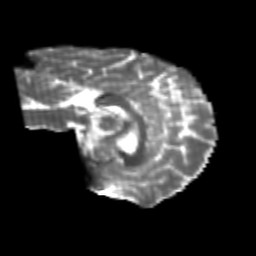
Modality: T2w
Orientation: sagittal
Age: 24
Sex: male
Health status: healthy
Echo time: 0.074 s